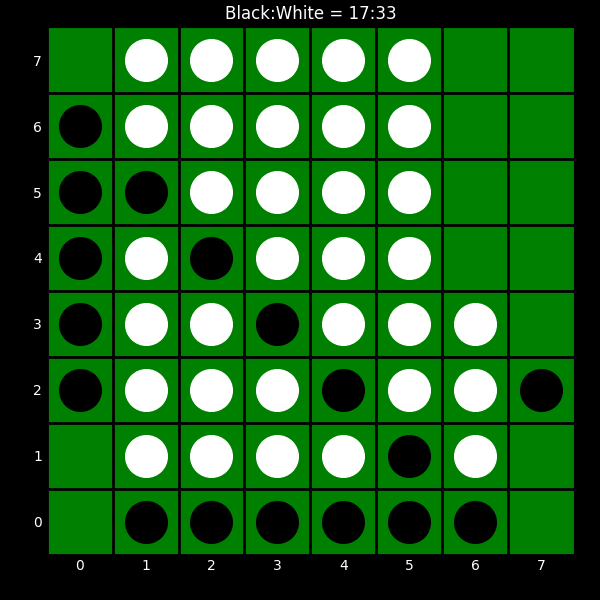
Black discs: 17
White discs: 33